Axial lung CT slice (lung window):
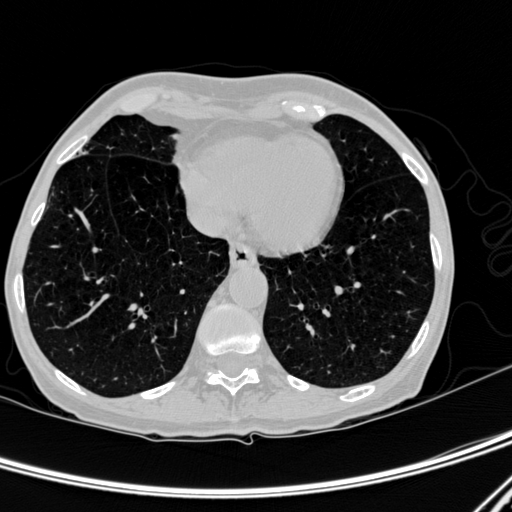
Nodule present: no